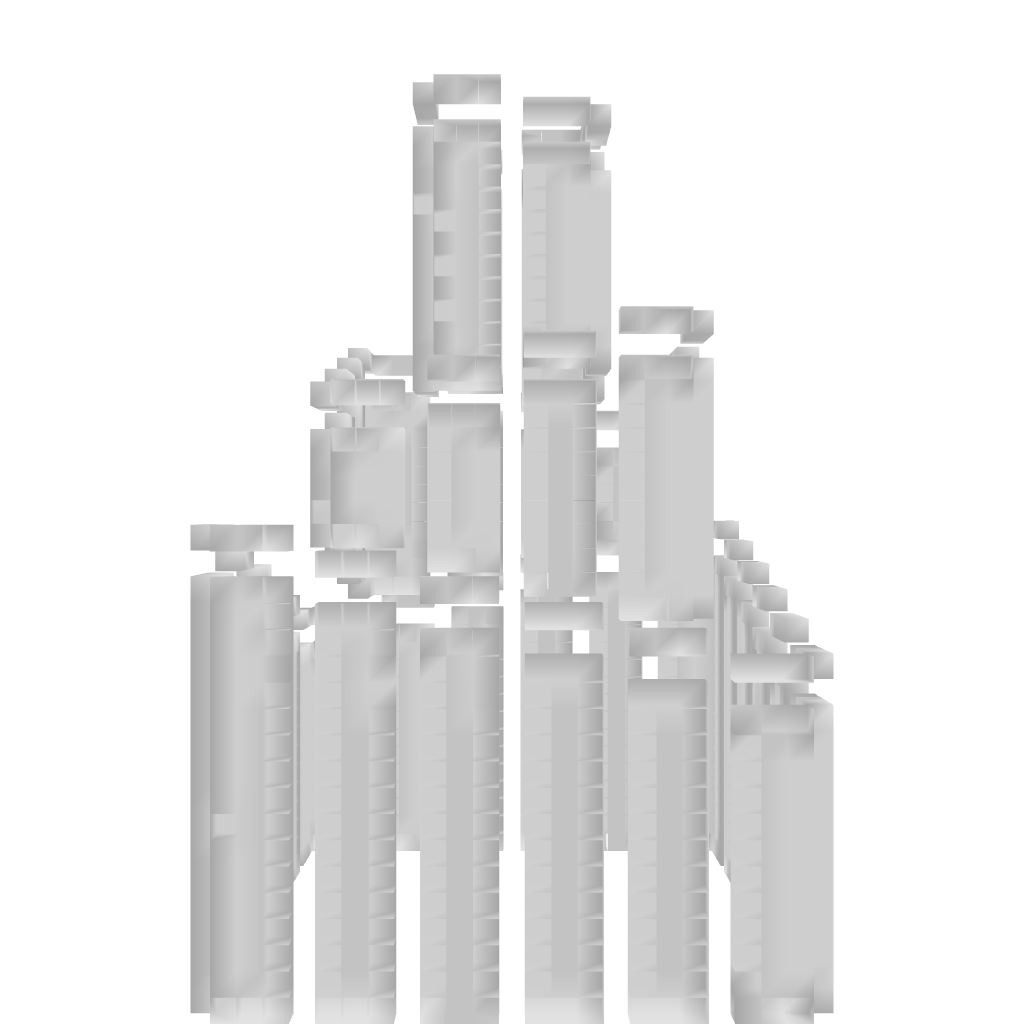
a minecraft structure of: Spawn Concept bad low quality